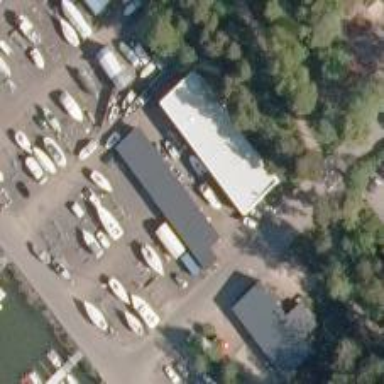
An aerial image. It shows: Industrial building with flat roof. It operates as boat shop.